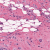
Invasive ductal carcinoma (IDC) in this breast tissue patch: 0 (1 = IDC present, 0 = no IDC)